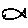
Label: fish